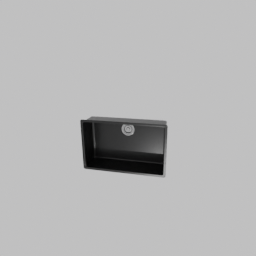
Label: appliances